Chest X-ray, AP view. Patient: 73 years old, sex F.
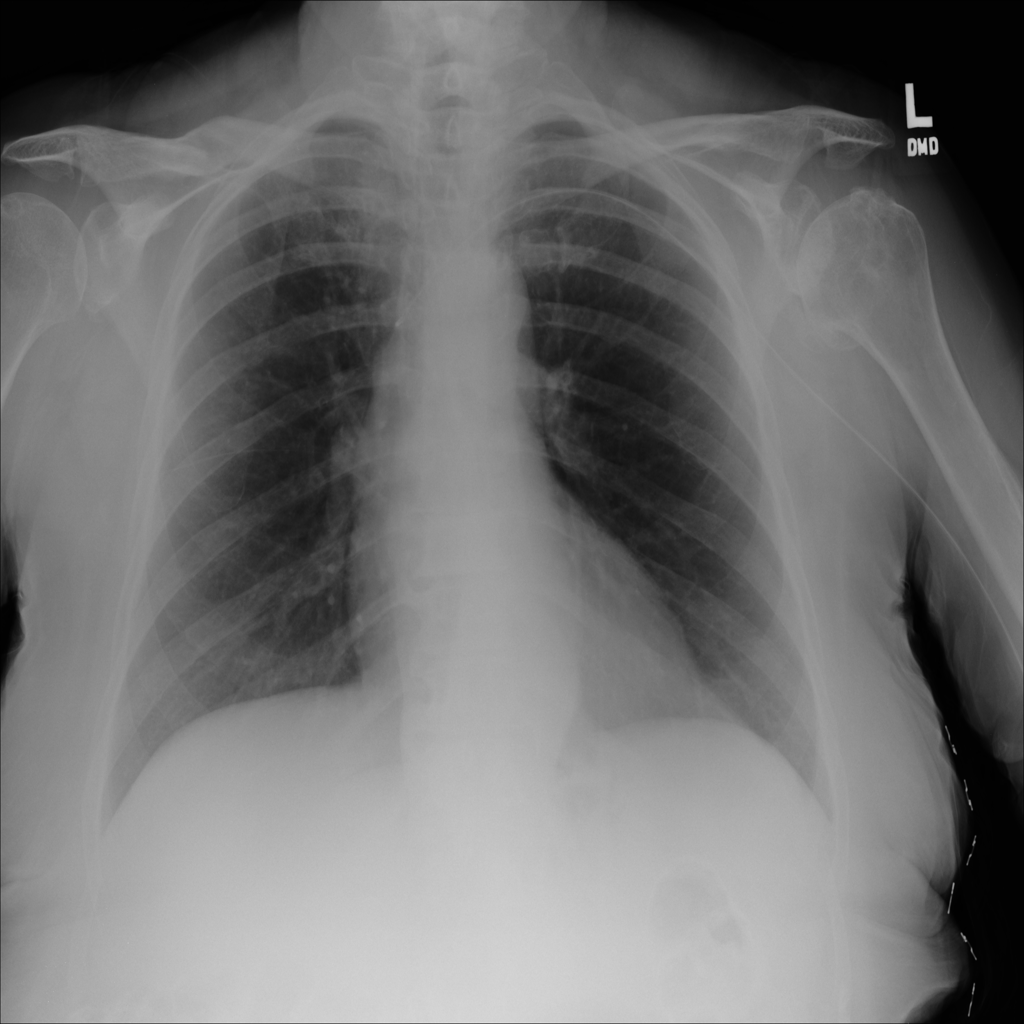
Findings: No Finding